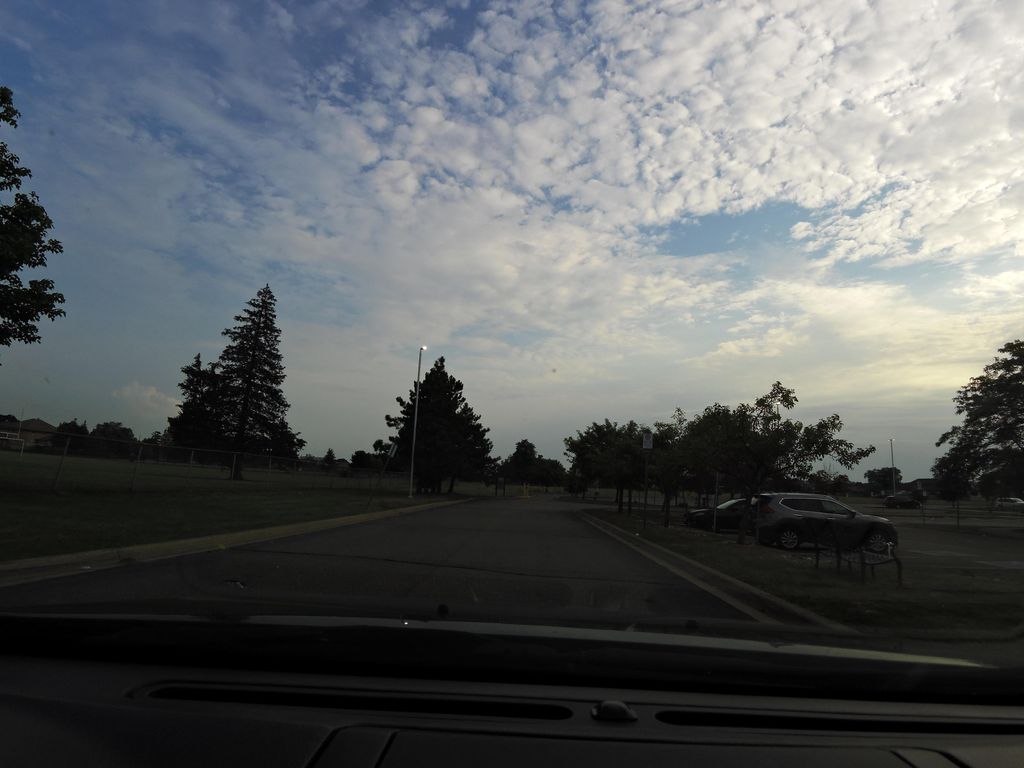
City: hamilton